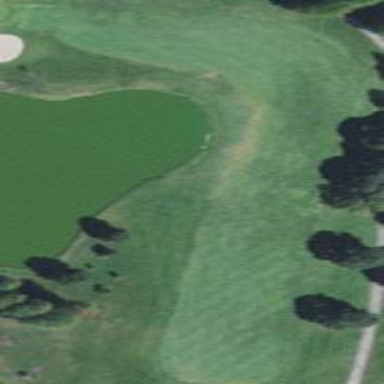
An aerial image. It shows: Grassy area designated as golf fairway.